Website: apple
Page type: billing-address
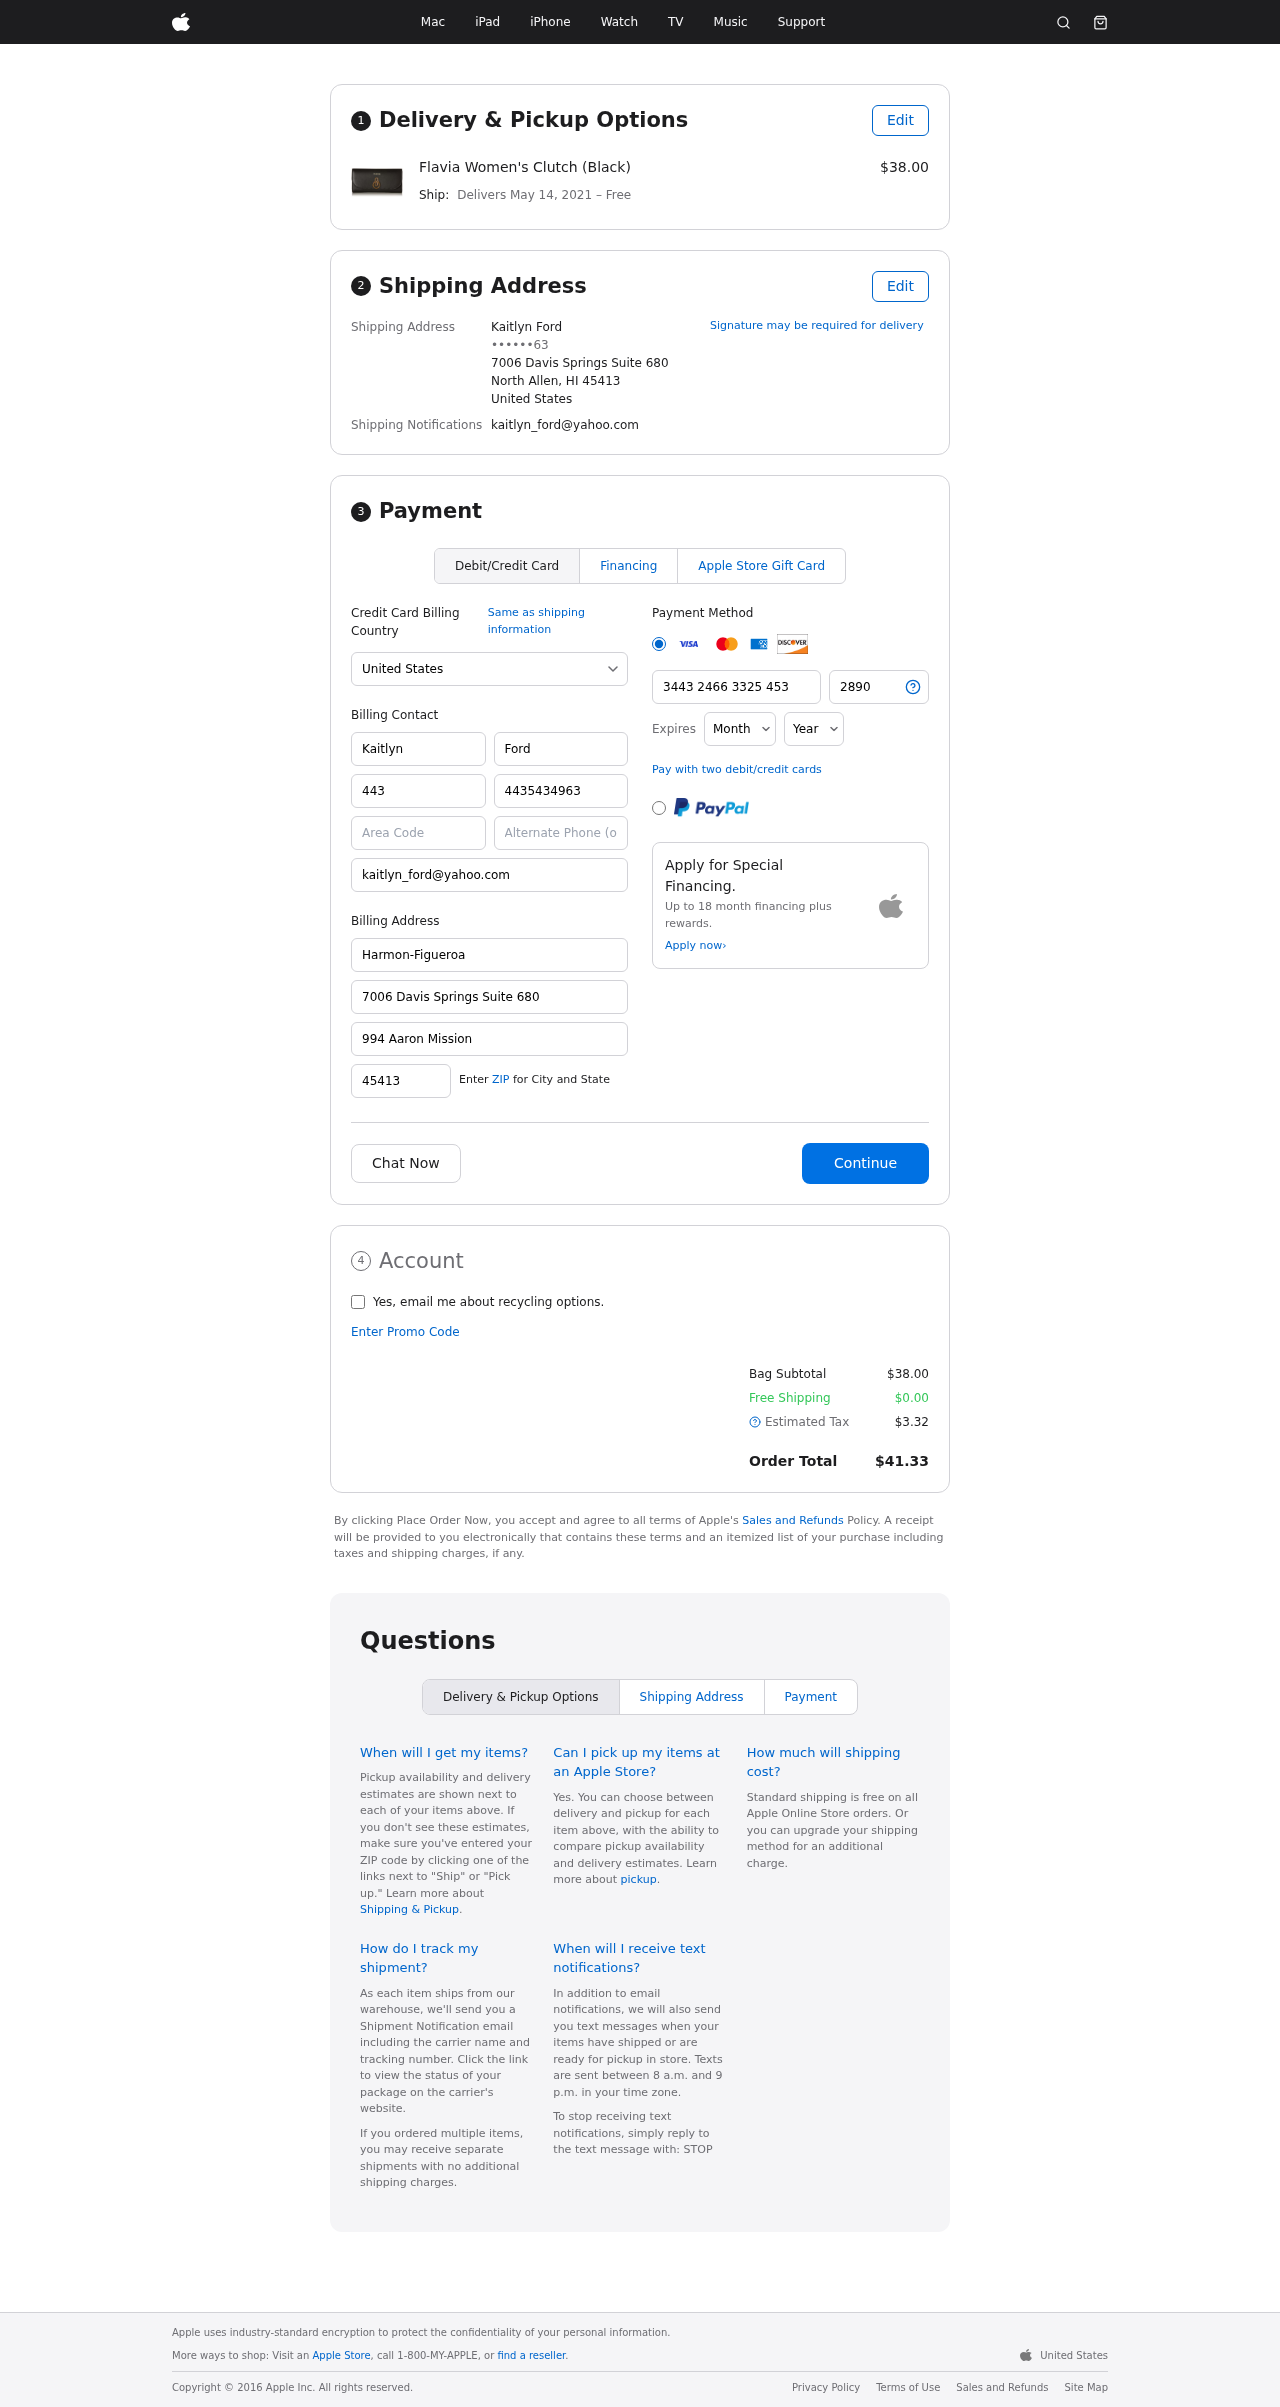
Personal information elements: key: PII_CARD_CVV
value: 2890
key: PII_CARD_EXPIRY_MONTH
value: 08
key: PII_CARD_EXPIRY_YEAR
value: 28
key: PII_CARD_NUMBER
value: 3443 2466 3325 453
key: PII_CITY_STATE_ZIP
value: North Allen, HI 45413
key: PII_COUNTRY
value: United States
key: PII_EMAIL
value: kaitlyn_ford@yahoo.com
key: PII_FULLNAME
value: Kaitlyn Ford
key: PII_STREET
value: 7006 Davis Springs Suite 680
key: PII_PHONE_MASKED
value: ••••••63
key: PII_BILLING_FIRSTNAME
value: Kaitlyn
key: PII_BILLING_LASTNAME
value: Ford
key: PII_BILLING_PHONE_AREA
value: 443
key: PII_BILLING_PHONE
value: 4435434963
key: PII_BILLING_EMAIL
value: kaitlyn_ford@yahoo.com
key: PII_BILLING_COMPANY
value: Harmon-Figueroa
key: PII_BILLING_STREET
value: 7006 Davis Springs Suite 680
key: PII_BILLING_STREET2
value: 994 Aaron Mission
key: PII_BILLING_POSTCODE
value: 45413
Product elements: key: PRODUCT1_NAME
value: Flavia Women's Clutch (Black)
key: PRODUCT1_PRICE
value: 38
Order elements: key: ORDER_DELIVERY_DATE
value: May 14, 2021
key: ORDER_SUBTOTAL
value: $38.00
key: ORDER_SHIPPING_COST
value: $0.00
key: ORDER_TAX
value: $3.32
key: ORDER_TOTAL
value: $41.33